Question: When transforming PSD into CSS, the 'line-height' property of the PSD is different from CSS.
In CSS, the 'line-height' expand from center of the text, But in Photoshop, the 'line-height' is from the top of a line to its next line.
'''
<div>
<p><PHONE></p>
<p><PHONE></p>
</div>
'''
'''
p{
font-size: 20px;
line-height: 40px;
}
div{
background-color: grey;
}
'''
I just want to get rid of this part:

<URL>
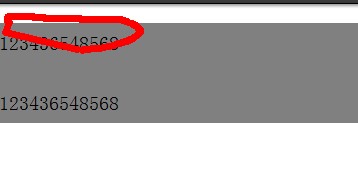
Answer: Yes, the <URL> in CSS. You can use some CSS trickery to produce identical results:
'''
p {
font-size: 20px;
line-height: 1; /* this makes the line box is 20px tall */
padding-top: 0;
padding-bottom: 20px; /* add top and bottom padding to create a gap */
}
'''
If the results are off by a few pixels, distribute the 20px padding between top and bottom until you get pixel perfect result.
---
As an alternate solution; offset the paragraph few pixels top so that the top of the text aligns with the top of the box. This solution works even if the text splits on multiple lines.
'''
p {
font-size: 20px;
line-height: 40px;
position: relative; /* using relative positioning */
top: -10px; /* shift few pixels above the normal position */
}
'''
<URL>